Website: walmart
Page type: billing-address
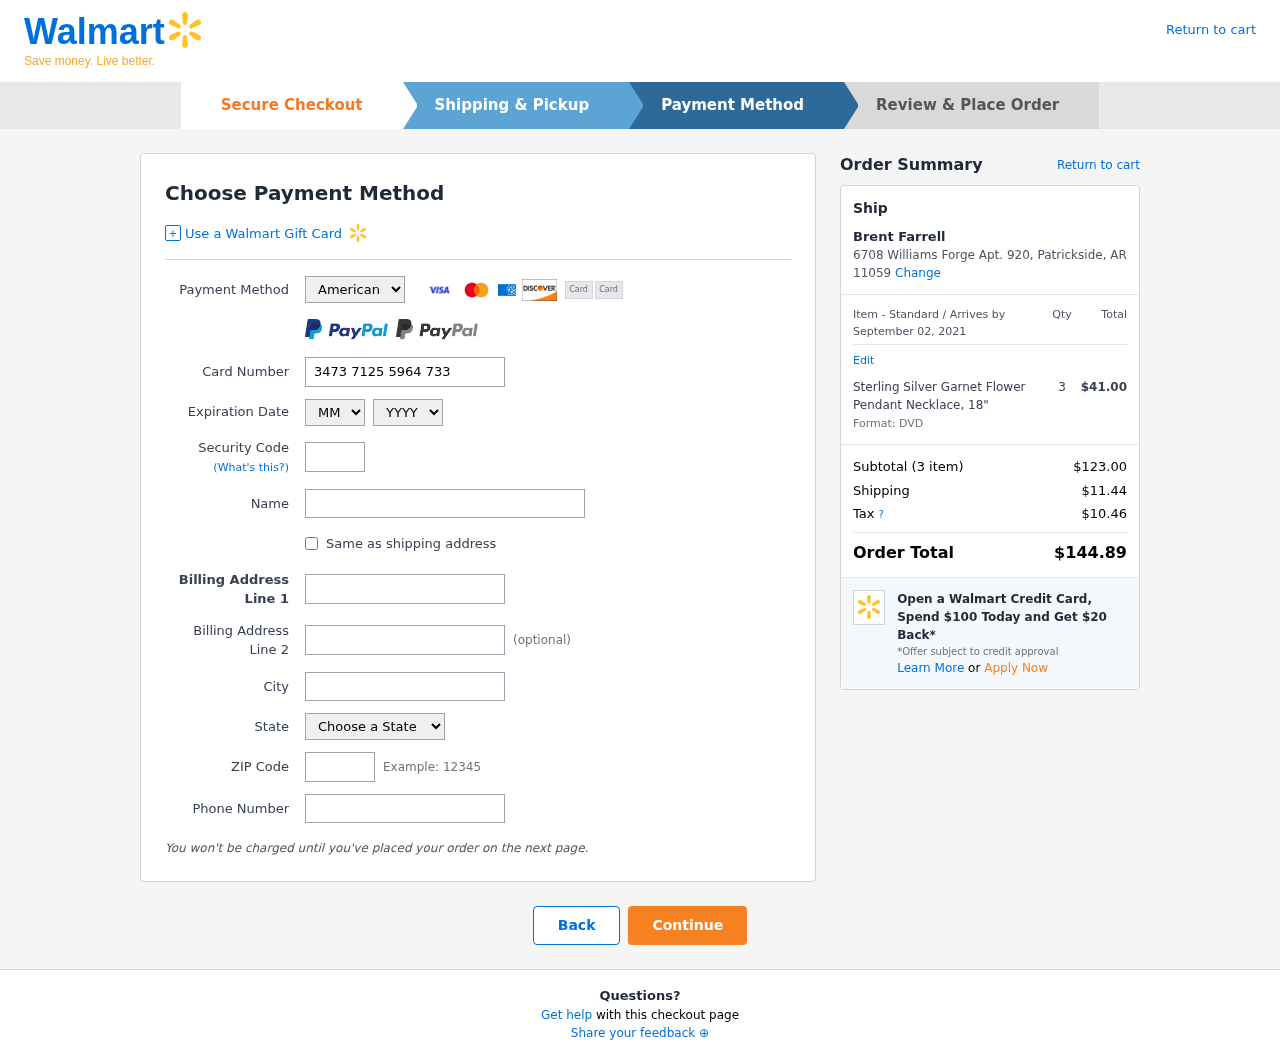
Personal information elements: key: PII_CARD_CVV
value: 4472
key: PII_CARD_EXPIRY_MONTH
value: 03
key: PII_CARD_EXPIRY_YEAR
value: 27
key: PII_CARD_NUMBER
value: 3473 7125 5964 733
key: PII_CARD_TYPE
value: American Express
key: PII_CITY
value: Patrickside
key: PII_CITY_STATE_ZIP
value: Patrickside, AR 11059
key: PII_FULLNAME
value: Brent Farrell
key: PII_PHONE
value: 7508132187
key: PII_POSTCODE
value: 11059
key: PII_STATE
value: Arkansas
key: PII_STREET
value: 6708 Williams Forge Apt. 920
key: PII_STREET2
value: Apt. 179
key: PII_FULLNAME2
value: Brent Farrell
Product elements: key: PRODUCT1_NAME
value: Sterling Silver Garnet Flower Pendant Necklace, 18"
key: PRODUCT1_PRICE
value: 41
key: PRODUCT1_QUANTITY
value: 3
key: PRODUCT1_DESC
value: Format: DVD
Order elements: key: ORDER_DELIVERY_DATE
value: September 02, 2021
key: ORDER_NUM_ITEMS
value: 3
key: ORDER_SUBTOTAL
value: $123.00
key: ORDER_SHIPPING_COST
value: $11.44
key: ORDER_TAX
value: $10.46
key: ORDER_TOTAL
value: $144.89